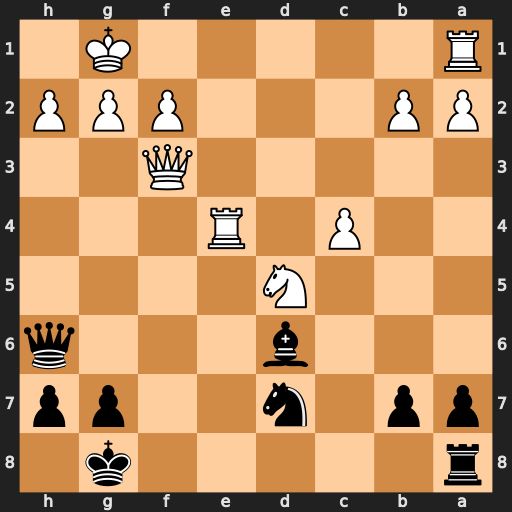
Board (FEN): r5k1/pp1n2pp/3b3q/3N4/2P1R3/5Q2/PP3PPP/R5K1
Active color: b
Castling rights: -
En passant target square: -
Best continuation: Qxh2+ Kf1 Qh1+ Ke2 Qxa1